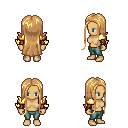
a pixel art fantasy rpg character, female body template, human, tanned skin, gold arm armor, teal pants, light blonde extra-long hairstyle, cloth bracers, four views (front, back, left, right), 2x2 character sprite sheet, small pixel art, hard edges, no anti-aliasing